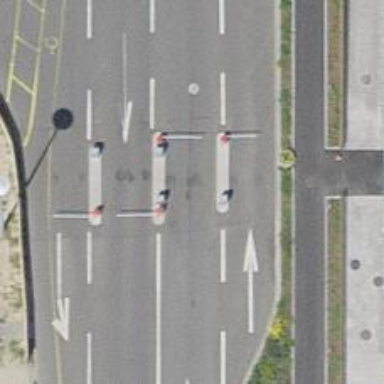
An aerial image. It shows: Lift gate barrier.